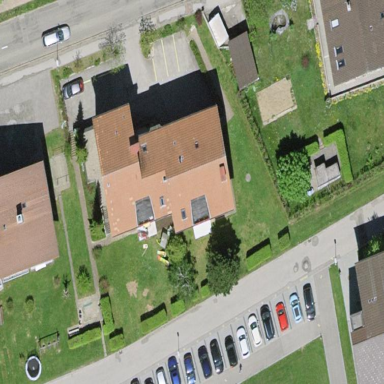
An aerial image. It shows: Building.